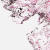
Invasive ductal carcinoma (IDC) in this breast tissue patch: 0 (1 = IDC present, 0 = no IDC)